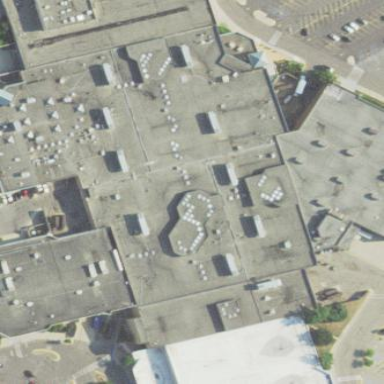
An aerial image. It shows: Mall building.